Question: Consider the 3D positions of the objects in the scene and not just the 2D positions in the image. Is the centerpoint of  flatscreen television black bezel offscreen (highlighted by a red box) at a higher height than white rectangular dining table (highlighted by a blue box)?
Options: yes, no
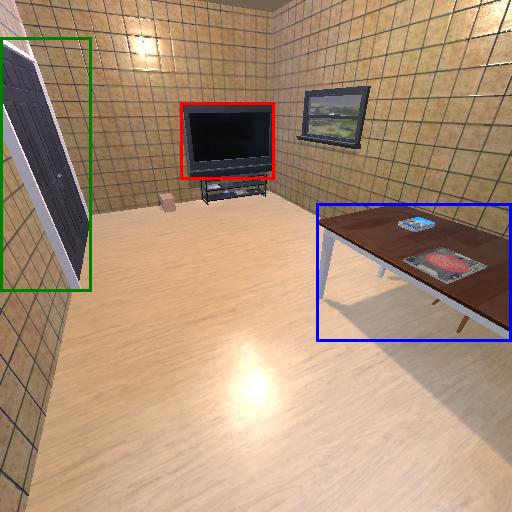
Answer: yes